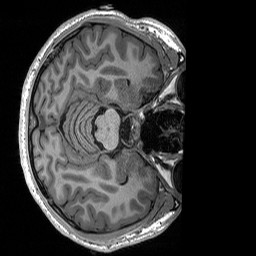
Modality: T1w
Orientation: axial
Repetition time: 8 s
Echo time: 0.066 s